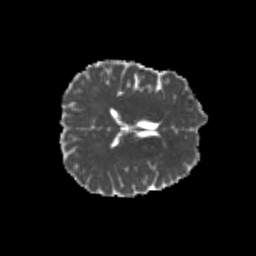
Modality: MD
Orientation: axial
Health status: healthy
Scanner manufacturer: philips
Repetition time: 7.395 s
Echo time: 0.08599 s